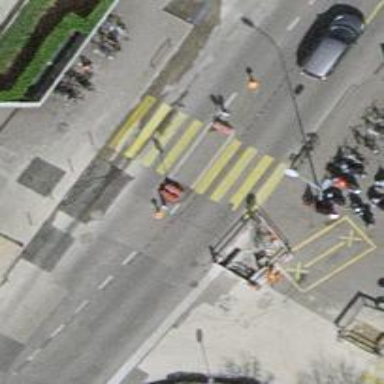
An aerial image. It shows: Uncontrolled crossing with central island on the road.